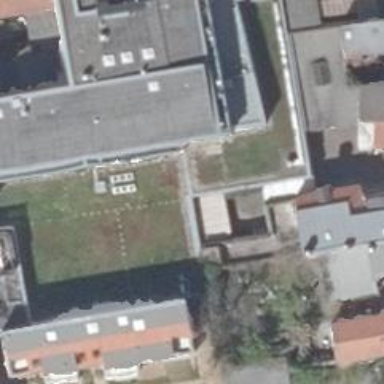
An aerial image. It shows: Building with flat roof covered in grass.